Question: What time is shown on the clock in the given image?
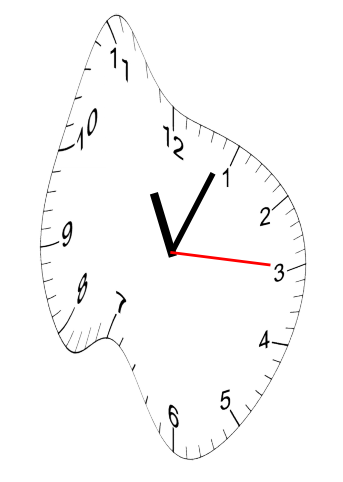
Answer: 11:04:15